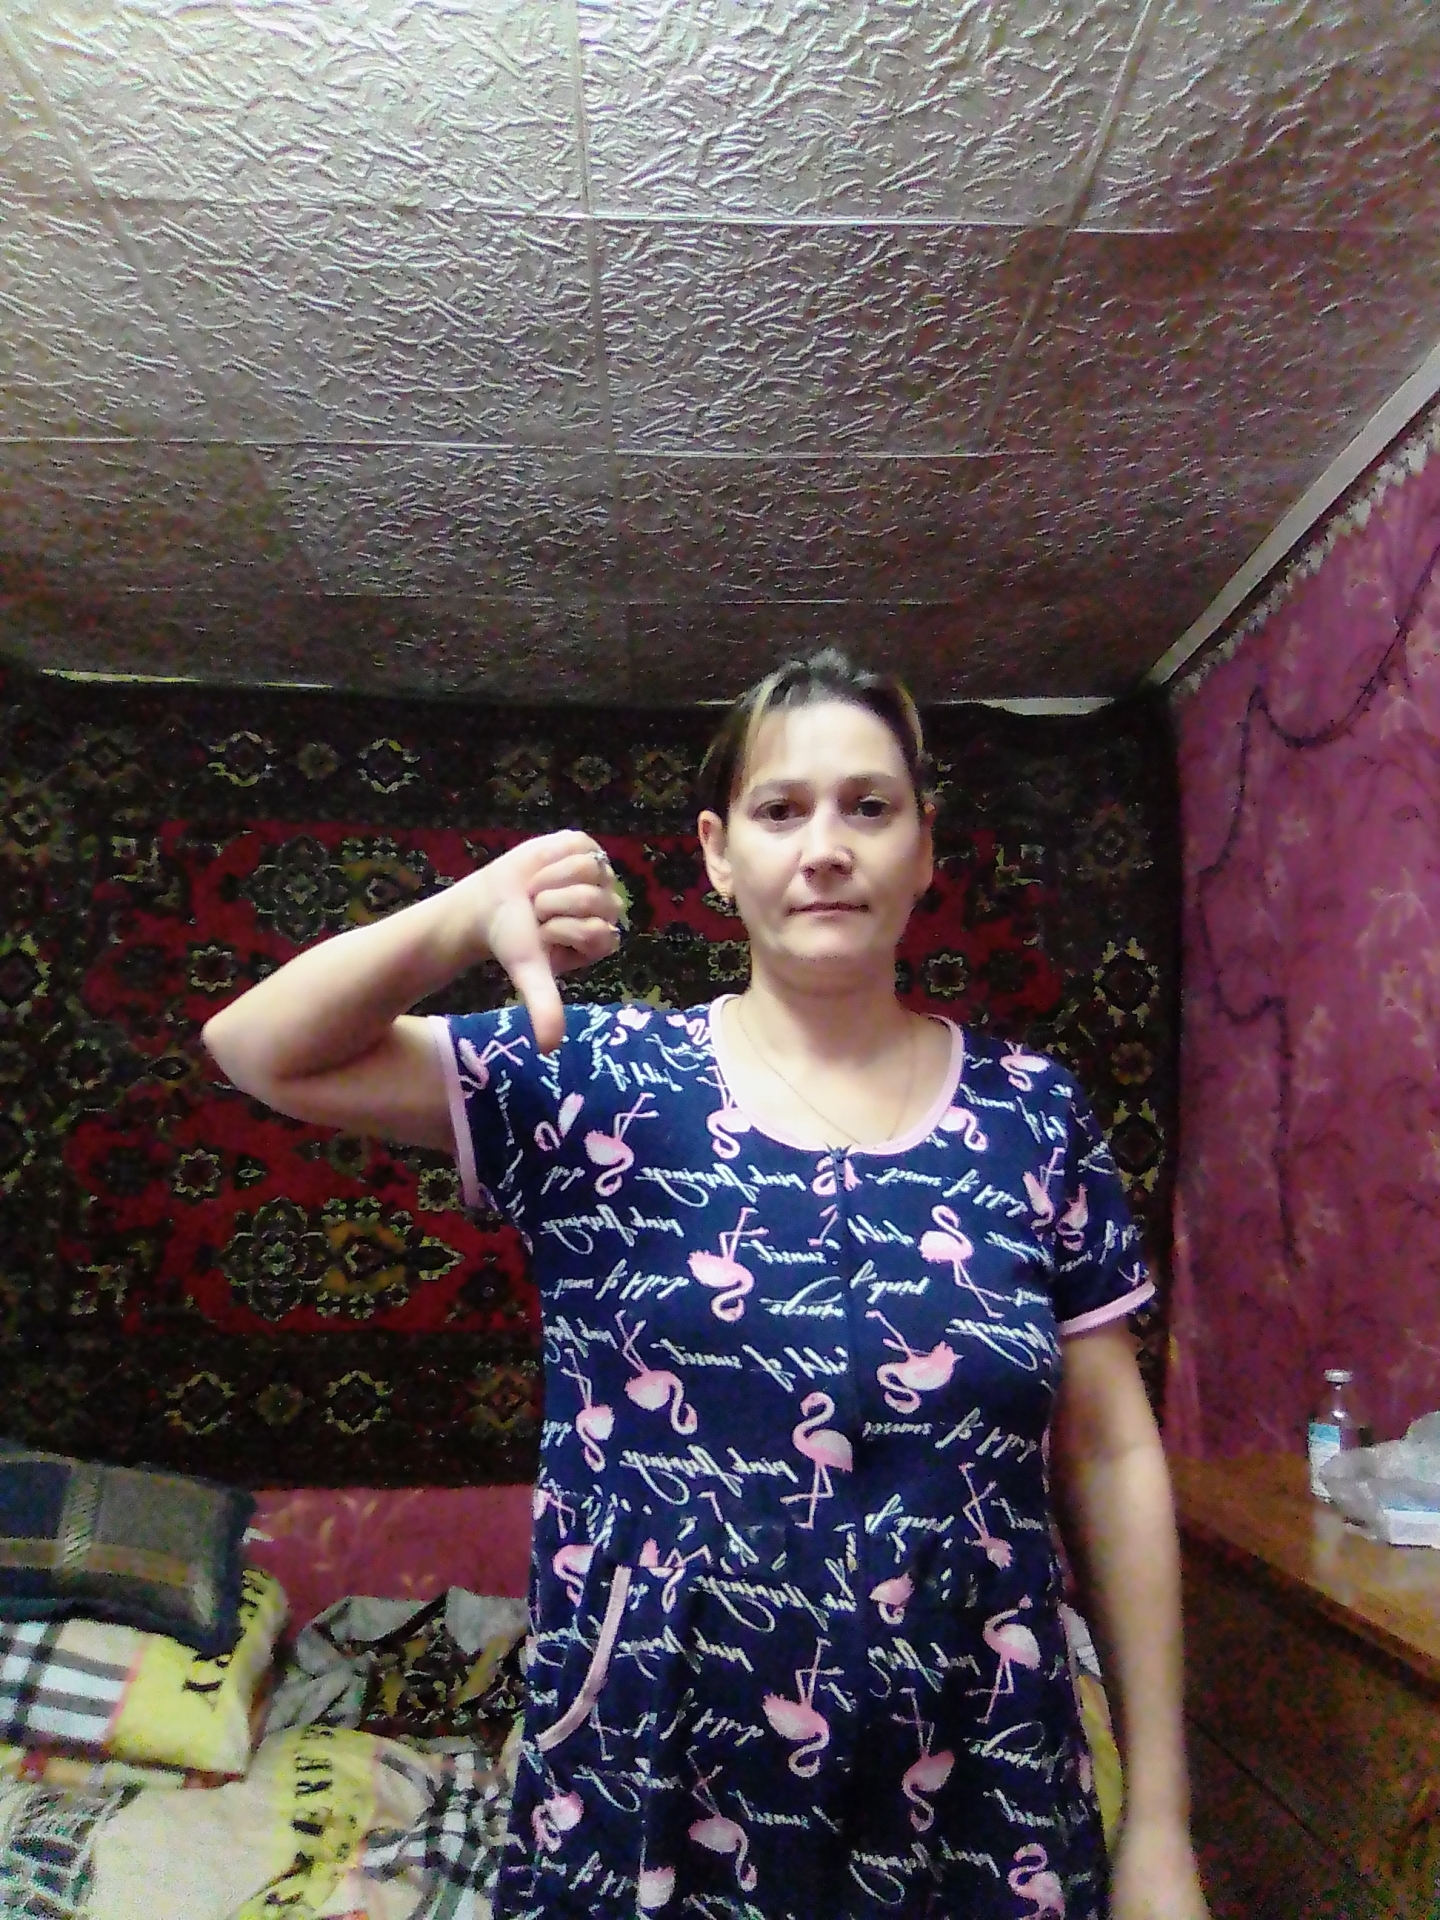
Label: noise